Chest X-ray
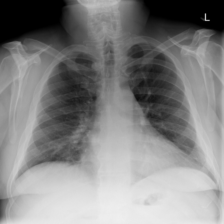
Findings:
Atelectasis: negative
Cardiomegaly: negative
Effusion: negative
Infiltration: negative
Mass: negative
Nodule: negative
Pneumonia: negative
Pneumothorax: negative
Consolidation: negative
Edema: negative
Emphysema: negative
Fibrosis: negative
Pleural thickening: negative
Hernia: negative